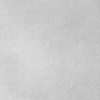
Label: dusty